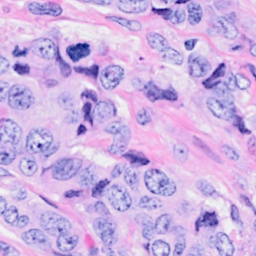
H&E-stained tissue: Breast